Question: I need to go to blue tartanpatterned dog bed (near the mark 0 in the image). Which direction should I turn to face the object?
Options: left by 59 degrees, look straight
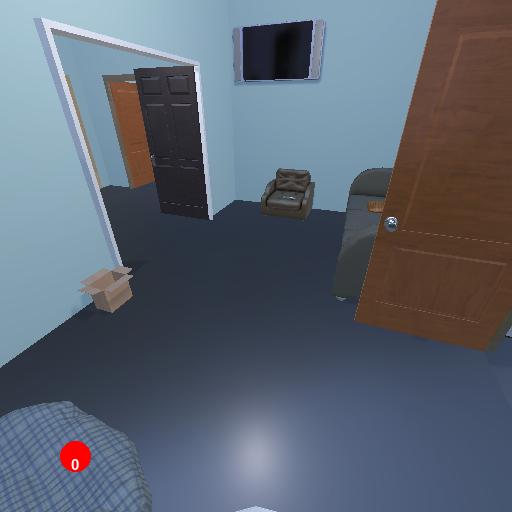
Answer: left by 59 degrees